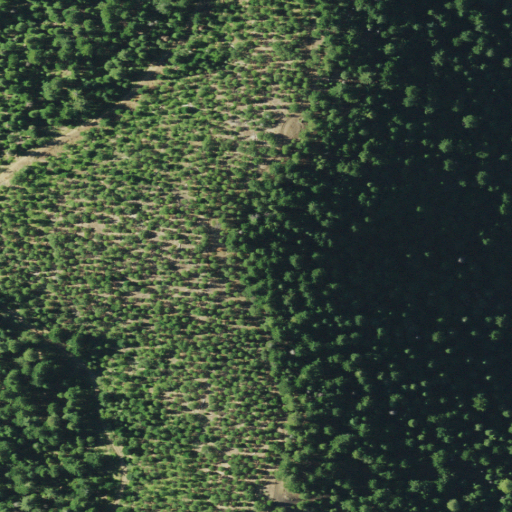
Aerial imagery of ridge(s) in California named McFarland Ridge containing evergreen forest, open development, and shrub